Question: I have winform application with 'DataGridView' and there I am using Cascading ComboBox. For example column 1 has one 'ComboBox' and value of column 2 combobox depends on column 1 selection. Everything seems to be fine but when i open 2nd combobox then its backcolor gets black. See the screenshot. I am not setting backcolor anywhere (in design or code). Any idea why this strange behavior?

I am binding 2nd ComboBox in EditingControlShowing event of 'DataGridView'. If i bind that in FromLoad event then it works fine.
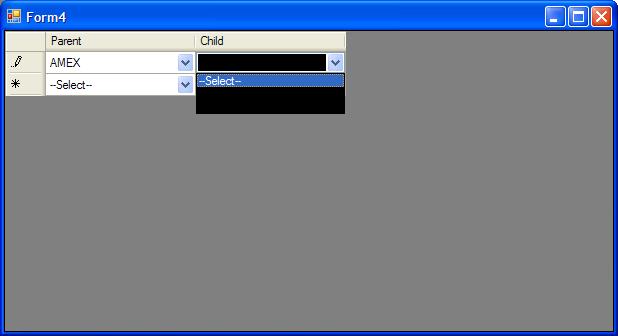
Answer: In combobox 'DropDown' event I am setting 'BackColor = Color.White;'. So its a workaround I found for now. Any other solution is welcomed.